Interaction volume radius: 10 \u00c5
Interaction volume height: 20 \u00c5
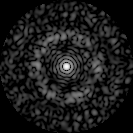
Disorder parameter: 0.8365